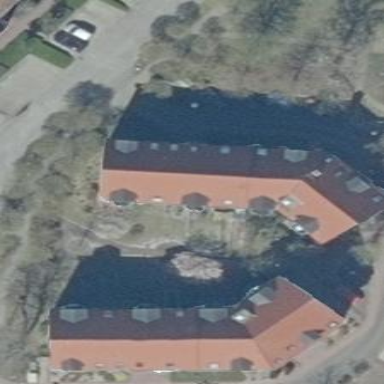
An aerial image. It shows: Residential apartments with gabled roofs made of roof tiles.